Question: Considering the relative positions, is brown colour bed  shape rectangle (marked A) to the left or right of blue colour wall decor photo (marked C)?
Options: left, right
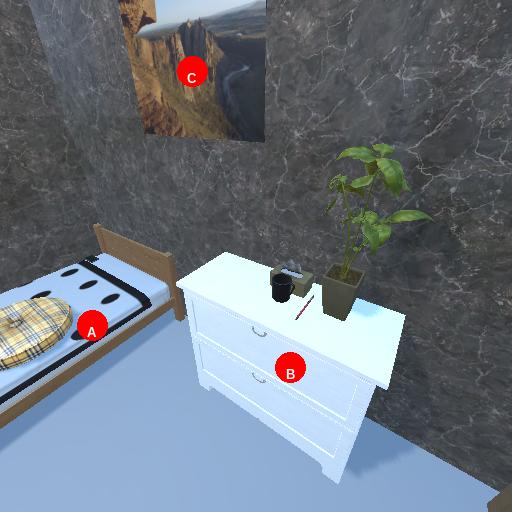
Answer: left